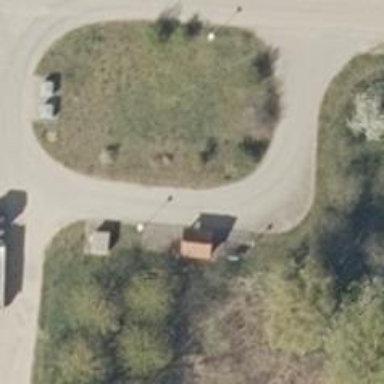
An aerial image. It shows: Residential road.